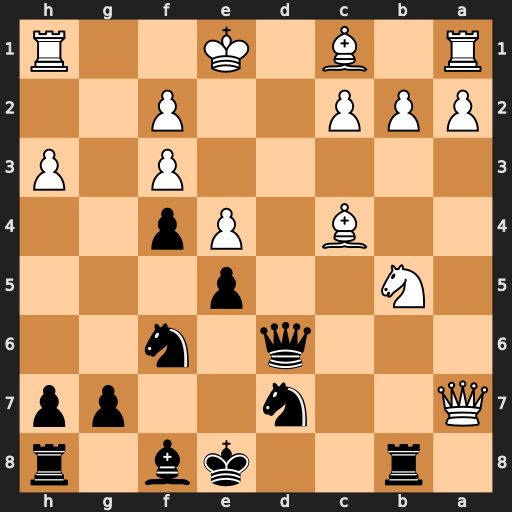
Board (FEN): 1r2kb1r/Q2n2pp/3q1n2/1N2p3/2B1Pp2/5P1P/PPP2P2/R1B1K2R
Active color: b
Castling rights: KQk
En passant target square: -
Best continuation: Qb4+ Nc3 Qxc4